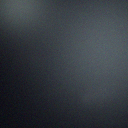
Screen state: off